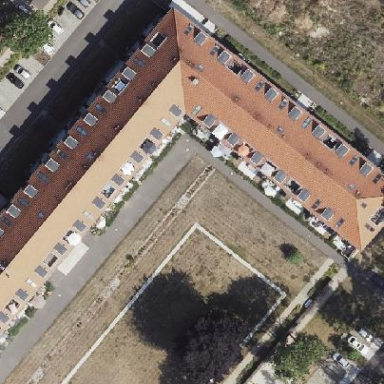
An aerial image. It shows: Hipped-roof building with apartments.